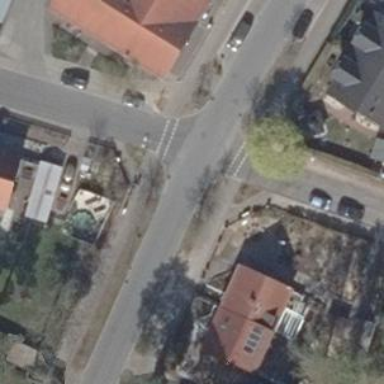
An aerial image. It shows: Residential road with asphalt surface. Both sides have sidewalks.